Interaction volume radius: 5 \u00c5
Interaction volume height: 40 \u00c5
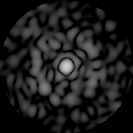
Disorder parameter: 0.8355